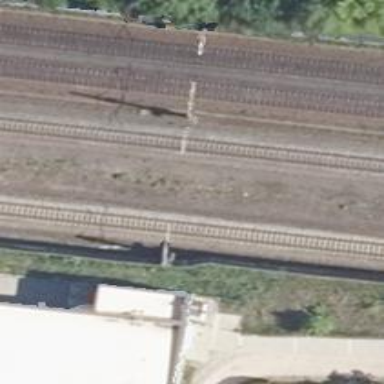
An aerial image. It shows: Railway milestone with catenary mast.